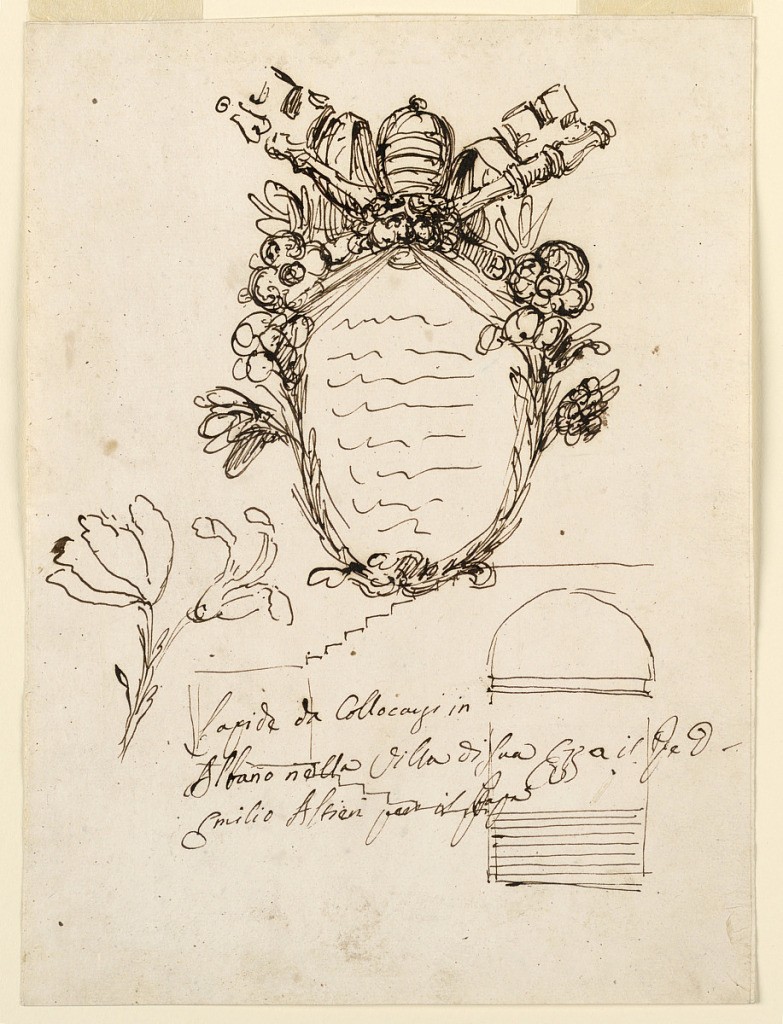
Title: Frame for papal inscription
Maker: Giuseppe Barberi, Italian, 1746–1809
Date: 1780–1800
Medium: Pen and brown ink on off-white laid paper, lined
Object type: Drawing
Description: Above: an escutcheon framed by flower stems and above by the crossed papal keys. On top the tiara. Below, at left: a sketch for a flower stem. At right: section of the staircase of a terrace with a square in which the artist wrote the first word of the caption: "Lapide da Collocarsi in/ Albano nella Villa di Suo E[ccellen]za il P[rinci]pe D[on]/ Emilio Altieri per il Papa".